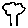
Label: tree